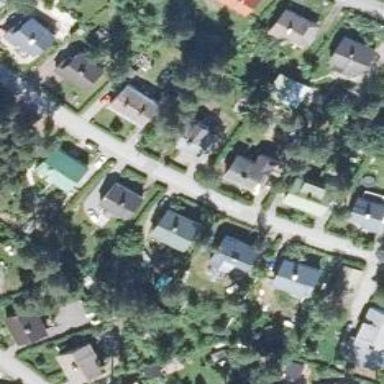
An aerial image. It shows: Driveway.